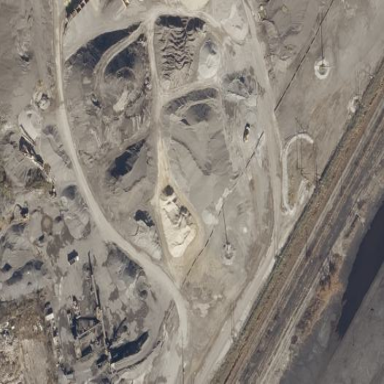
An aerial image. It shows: Industrial area with asphalt plant.